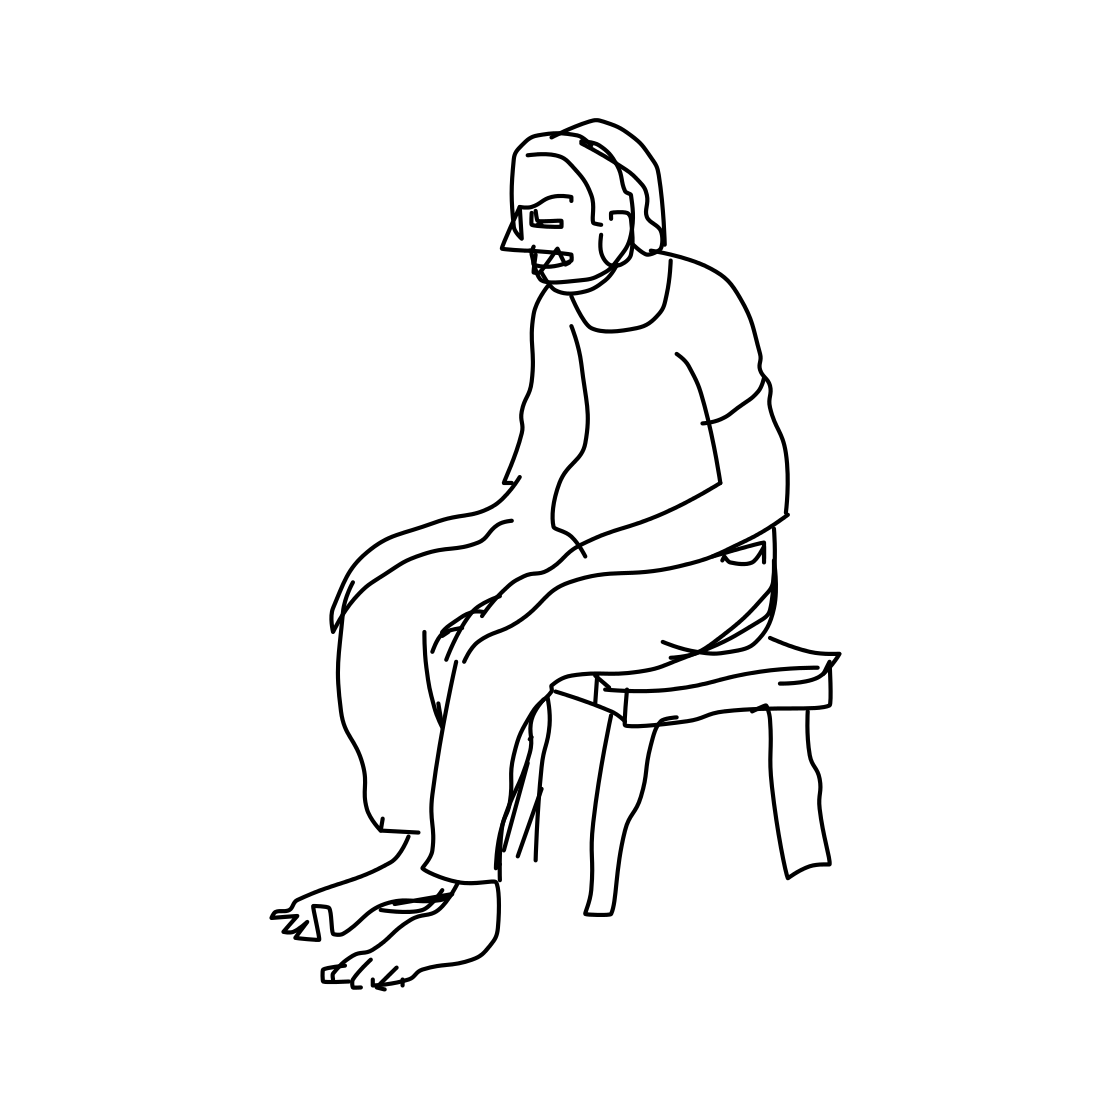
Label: person sitting